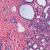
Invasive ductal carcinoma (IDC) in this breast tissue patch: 0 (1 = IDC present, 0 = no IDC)